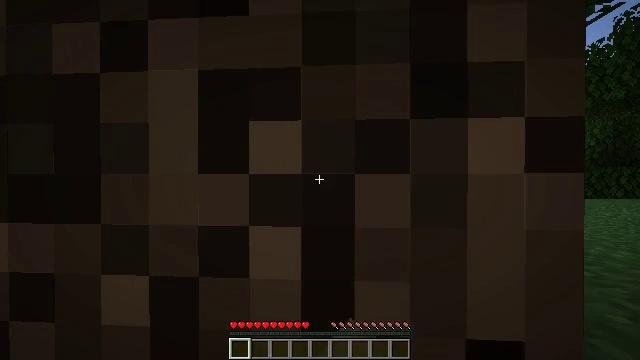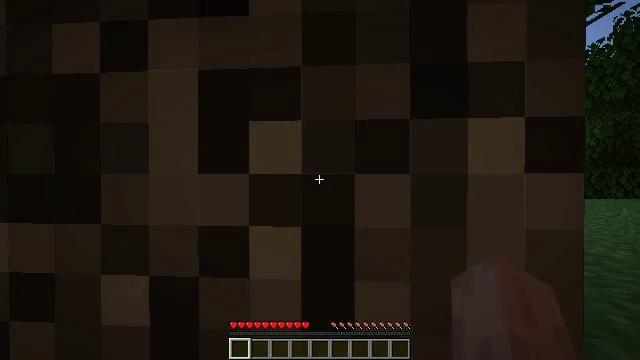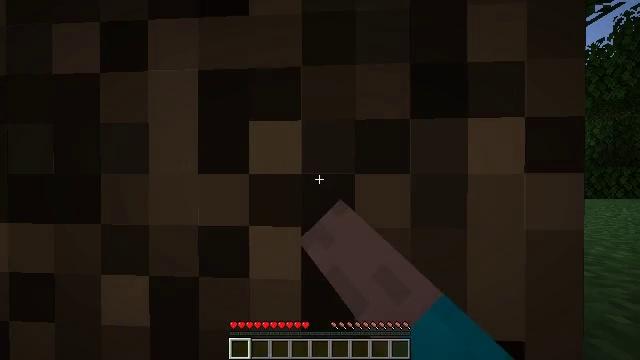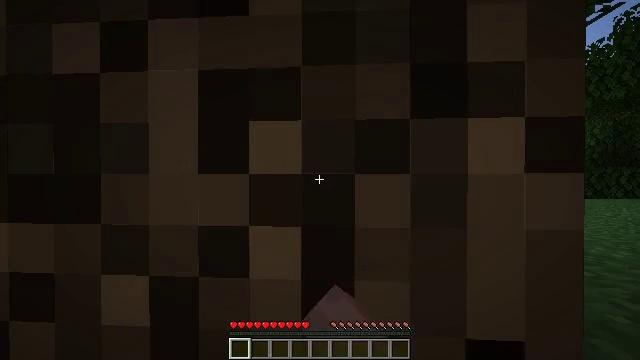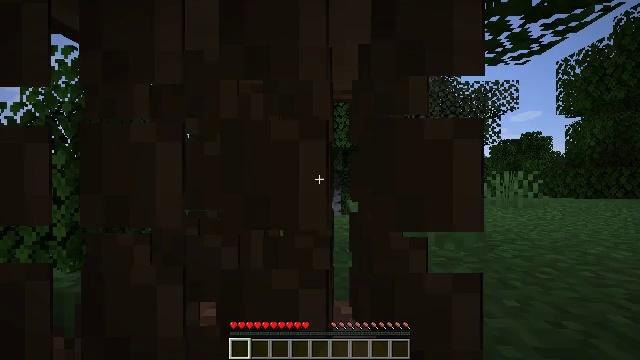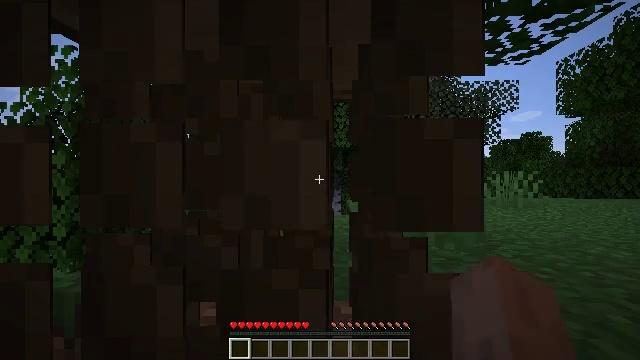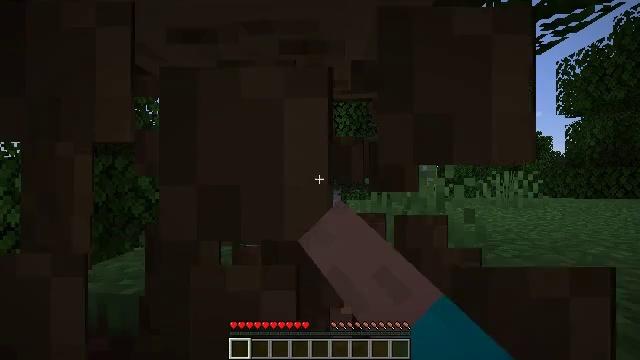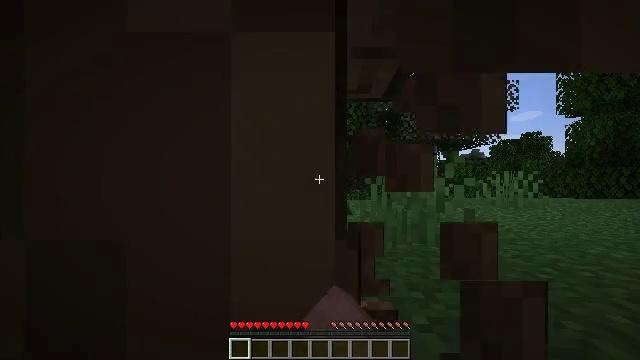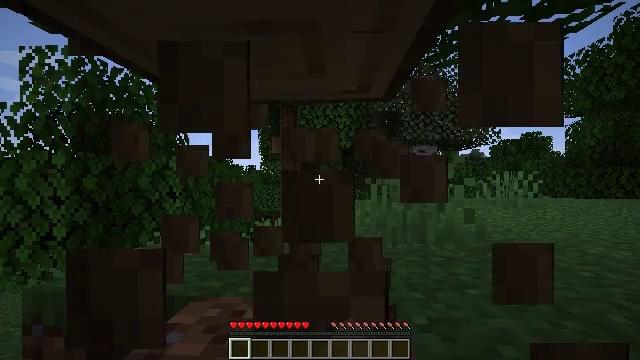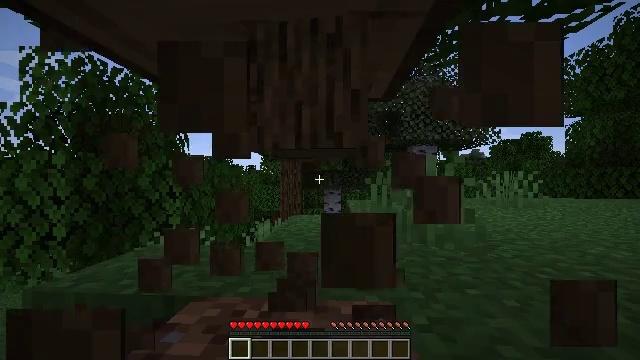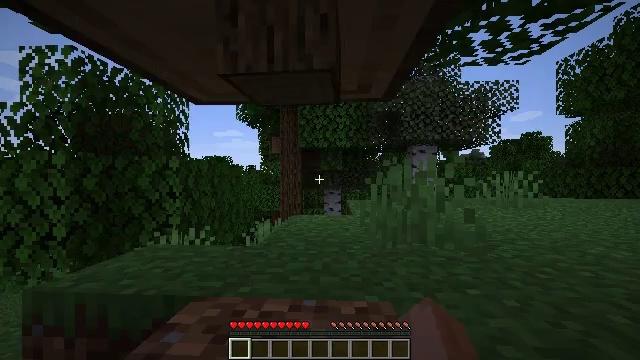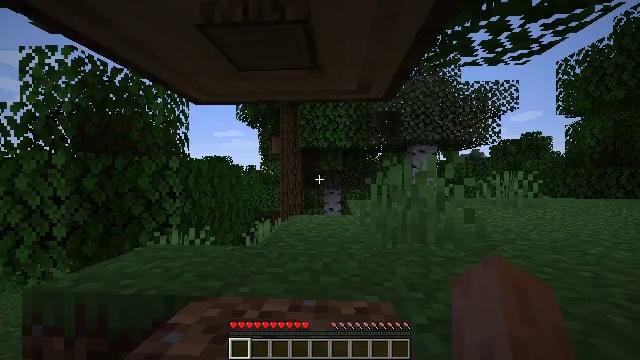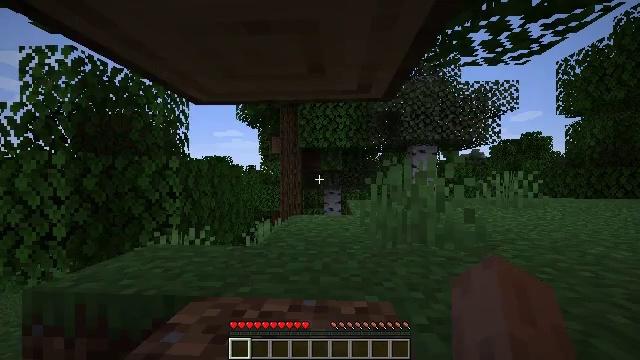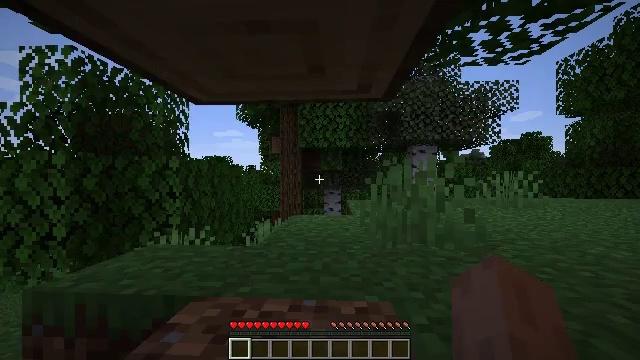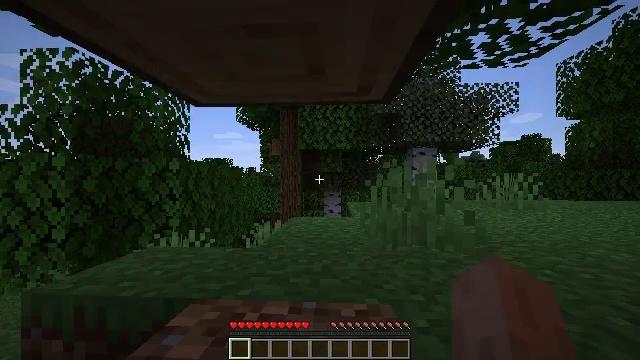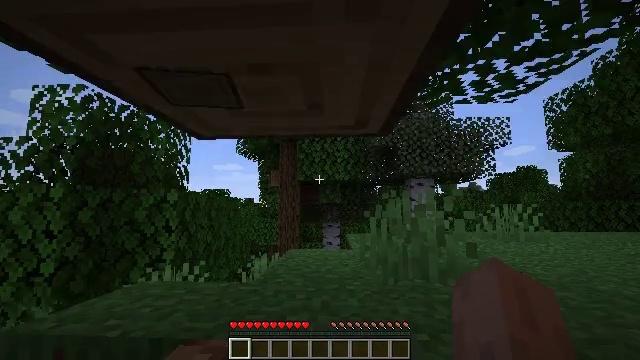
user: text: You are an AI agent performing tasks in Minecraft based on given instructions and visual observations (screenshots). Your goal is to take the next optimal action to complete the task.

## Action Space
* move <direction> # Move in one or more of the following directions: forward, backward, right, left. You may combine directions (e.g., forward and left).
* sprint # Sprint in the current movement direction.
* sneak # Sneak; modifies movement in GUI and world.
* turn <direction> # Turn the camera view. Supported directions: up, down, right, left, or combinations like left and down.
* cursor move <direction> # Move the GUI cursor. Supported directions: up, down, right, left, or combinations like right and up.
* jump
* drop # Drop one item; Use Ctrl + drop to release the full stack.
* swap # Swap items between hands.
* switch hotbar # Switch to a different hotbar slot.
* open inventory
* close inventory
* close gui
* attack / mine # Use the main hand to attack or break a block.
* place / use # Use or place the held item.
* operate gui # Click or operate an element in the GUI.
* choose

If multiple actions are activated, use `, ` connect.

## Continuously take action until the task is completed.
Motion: motion action
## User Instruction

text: Mine oak leaves.
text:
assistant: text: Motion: attack / mine
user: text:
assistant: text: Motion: attack / mine
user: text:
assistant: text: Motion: attack / mine
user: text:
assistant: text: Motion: attack / mine
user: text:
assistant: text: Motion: attack / mine
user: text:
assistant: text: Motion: attack / mine
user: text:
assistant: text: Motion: attack / mine
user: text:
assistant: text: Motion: attack / mine
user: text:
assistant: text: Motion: attack / mine
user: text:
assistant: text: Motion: attack / mine
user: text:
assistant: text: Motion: attack / mine
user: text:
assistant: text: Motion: attack / mine
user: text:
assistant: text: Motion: attack / mine
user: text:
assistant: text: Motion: attack / mine
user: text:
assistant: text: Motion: turn up, attack / mine
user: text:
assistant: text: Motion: turn right and up, attack / mine
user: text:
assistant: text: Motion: turn right and up, attack / mine
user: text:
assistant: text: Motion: turn right and up, attack / mine
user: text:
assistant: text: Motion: attack / mine
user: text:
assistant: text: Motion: attack / mine
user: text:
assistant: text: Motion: attack / mine
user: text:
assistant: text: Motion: attack / mine
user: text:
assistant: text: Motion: attack / mine
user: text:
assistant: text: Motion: attack / mine
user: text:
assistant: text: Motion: attack / mine
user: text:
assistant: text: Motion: attack / mine
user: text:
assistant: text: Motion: attack / mine
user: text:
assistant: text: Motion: attack / mine
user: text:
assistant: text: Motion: attack / mine
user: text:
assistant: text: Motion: attack / mine